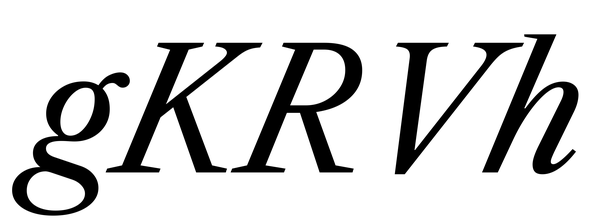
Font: LibreCaslonText-Italic_Italic